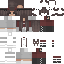
A female human skin with medium skin, wearing brown long hair dressed in a blue hoodie and brown pants, featuring a closed mouth.